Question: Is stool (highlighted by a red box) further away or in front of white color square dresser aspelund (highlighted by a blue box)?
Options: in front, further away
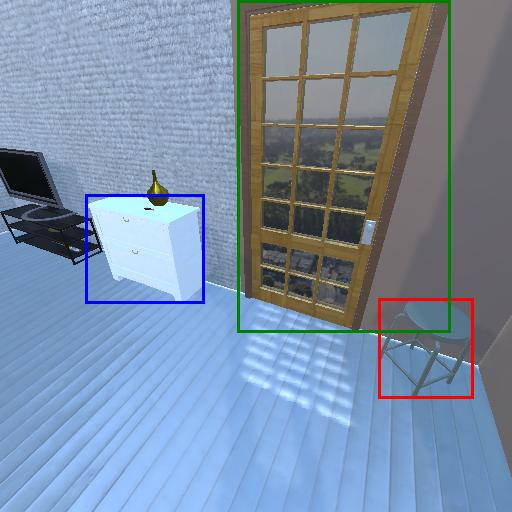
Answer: in front